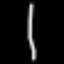
Label: line